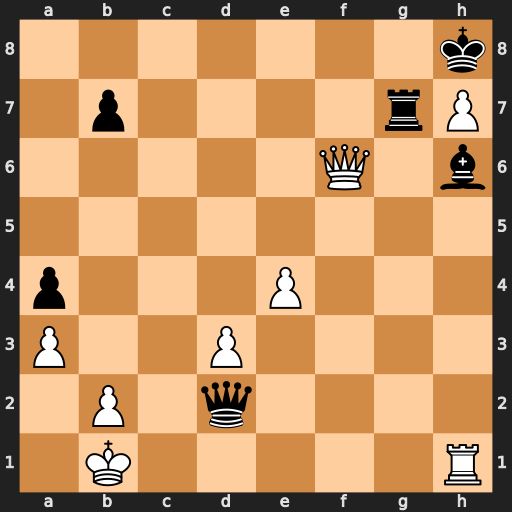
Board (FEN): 7k/1p4rP/5Q1b/8/p3P3/P2P4/1P1q4/1K5R
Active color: w
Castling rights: -
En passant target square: -
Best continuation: Qxh6 Qxh6 Rxh6